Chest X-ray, AP view. Patient: 32 years old, sex F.
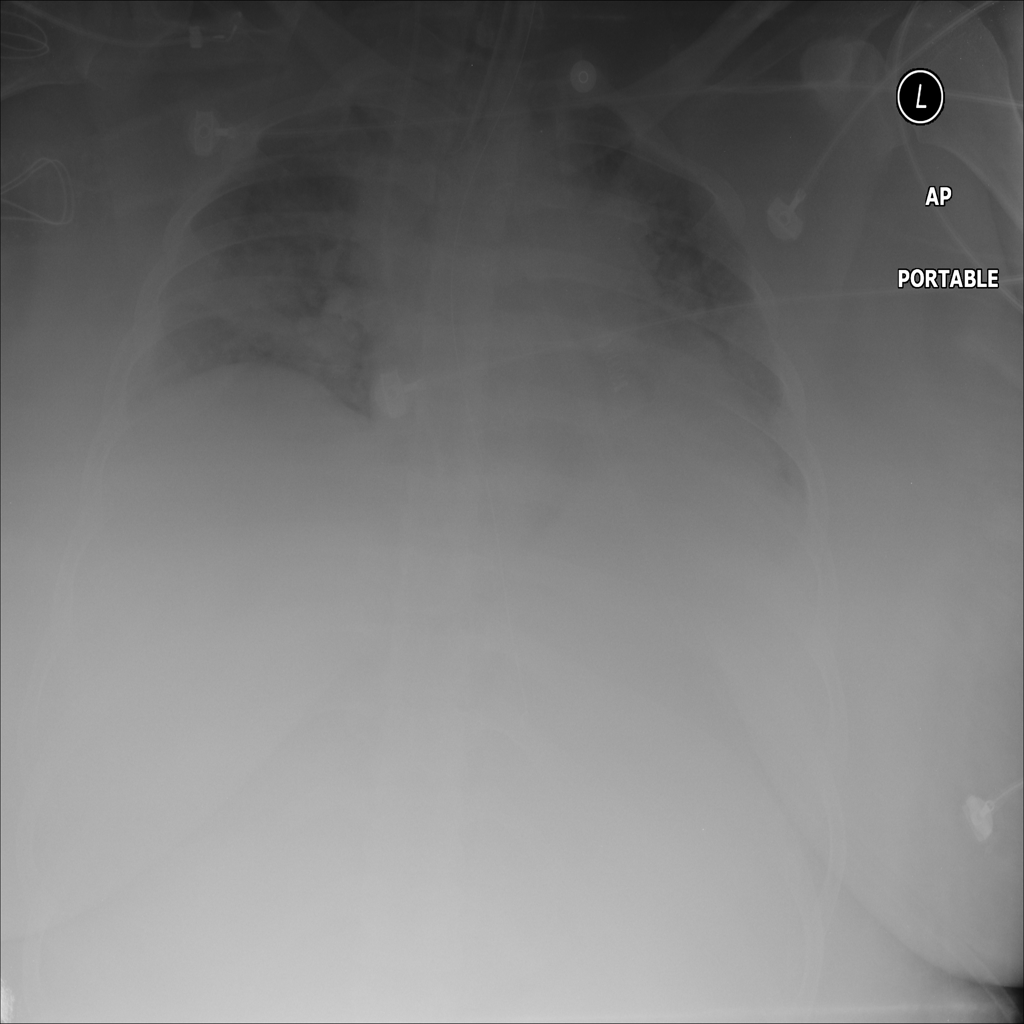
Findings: Infiltration